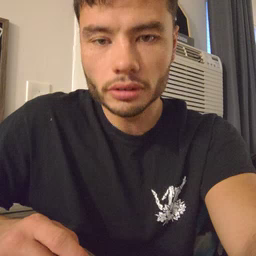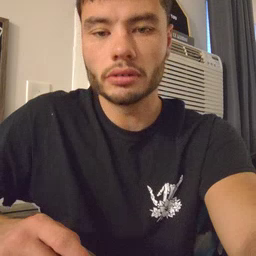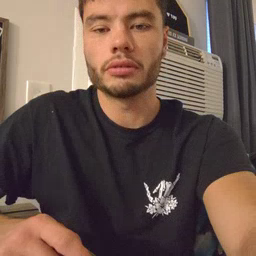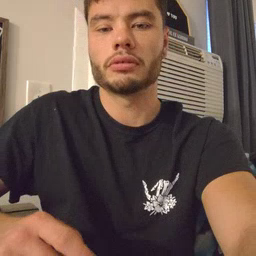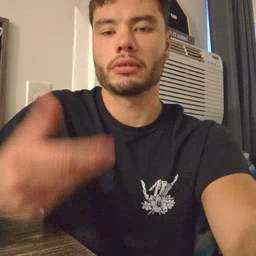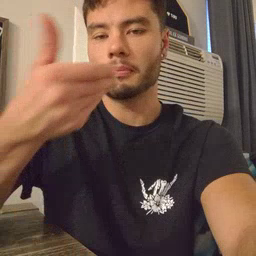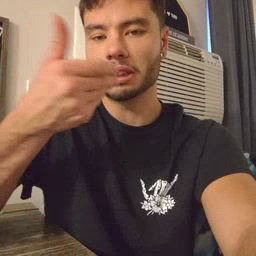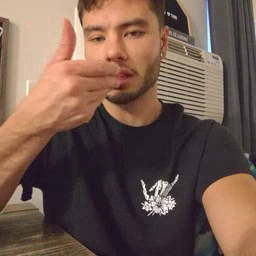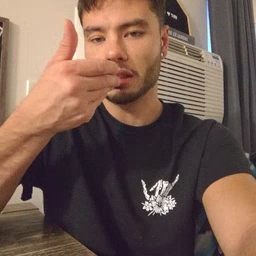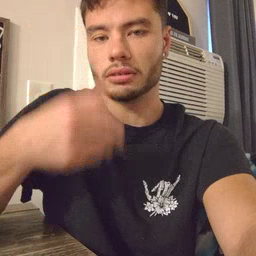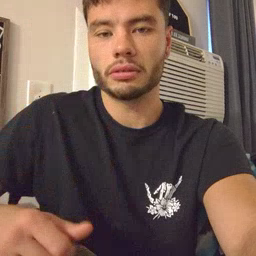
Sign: pizza